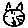
Label: cat